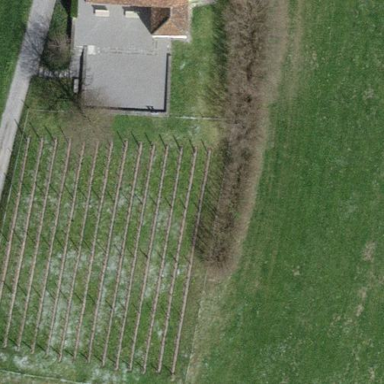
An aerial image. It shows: Vineyard.